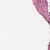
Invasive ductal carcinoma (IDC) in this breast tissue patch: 0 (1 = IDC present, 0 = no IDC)